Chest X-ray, AP view. Patient: 58 years old, sex M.
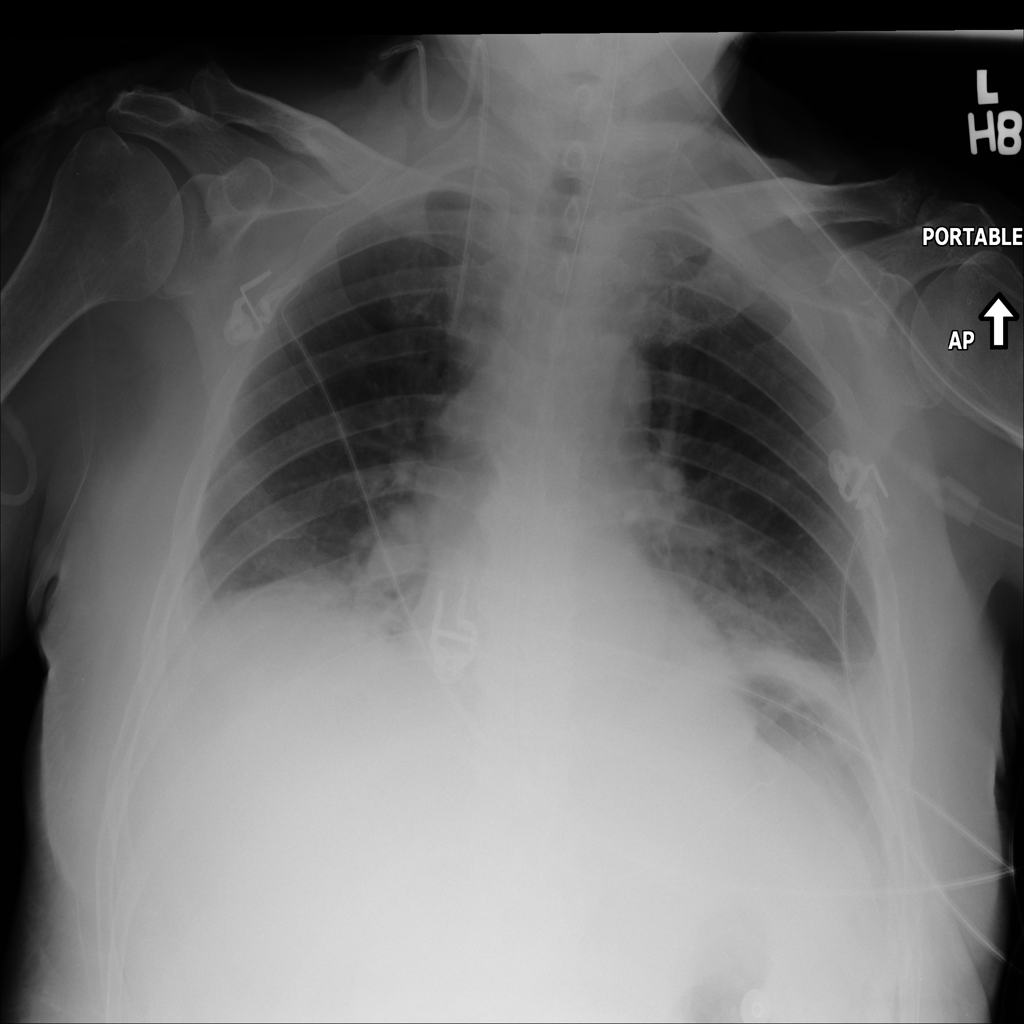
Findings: No Finding